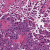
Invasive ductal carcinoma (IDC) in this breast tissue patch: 0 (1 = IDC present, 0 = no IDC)